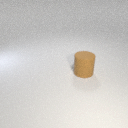
large brown rubber cylinder